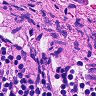
Metastatic tissue present: no